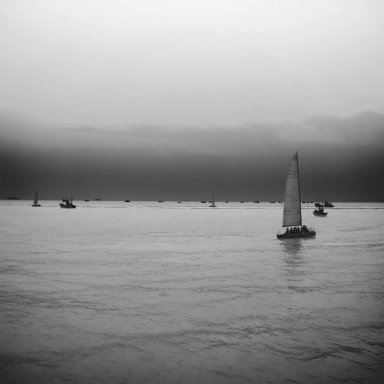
There are three sailboats in the infrared image.